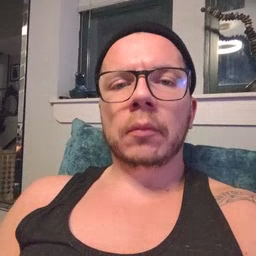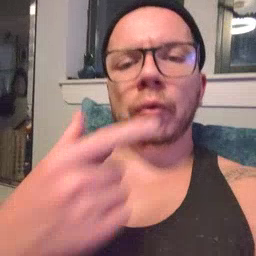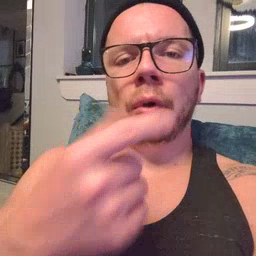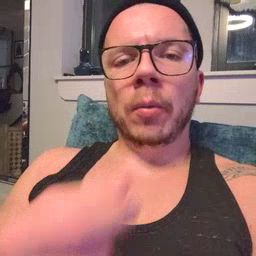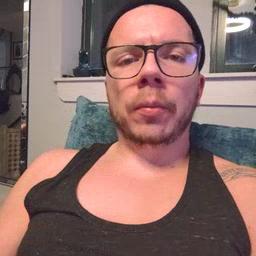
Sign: go